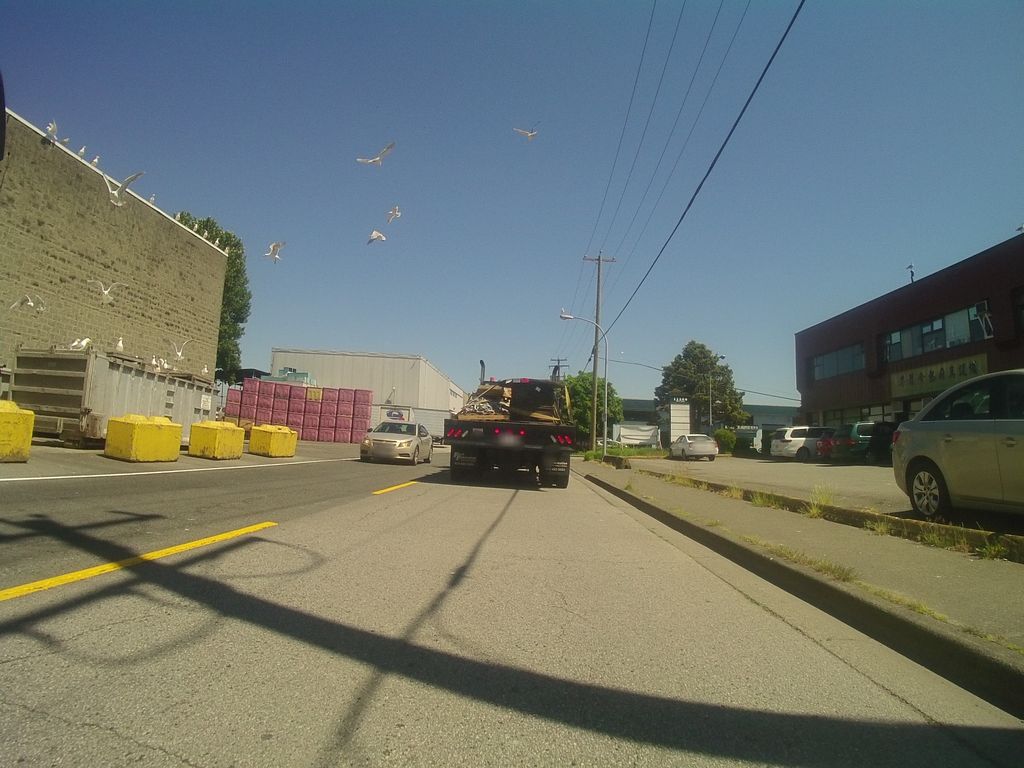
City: vancouver